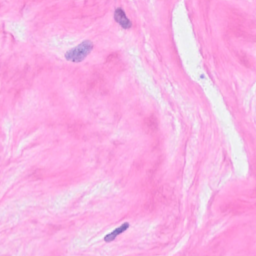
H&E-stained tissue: Breast